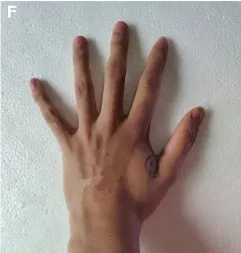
Clinical and radiographical results before and after surgery on the proximal phalangeal bone of left thumb, middle finger, and little finger. 18 months postoperatively ; white arrow indicates the locations of intraosseous hemophilic pseudotumor.
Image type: medical_photograph (skin_photograph)